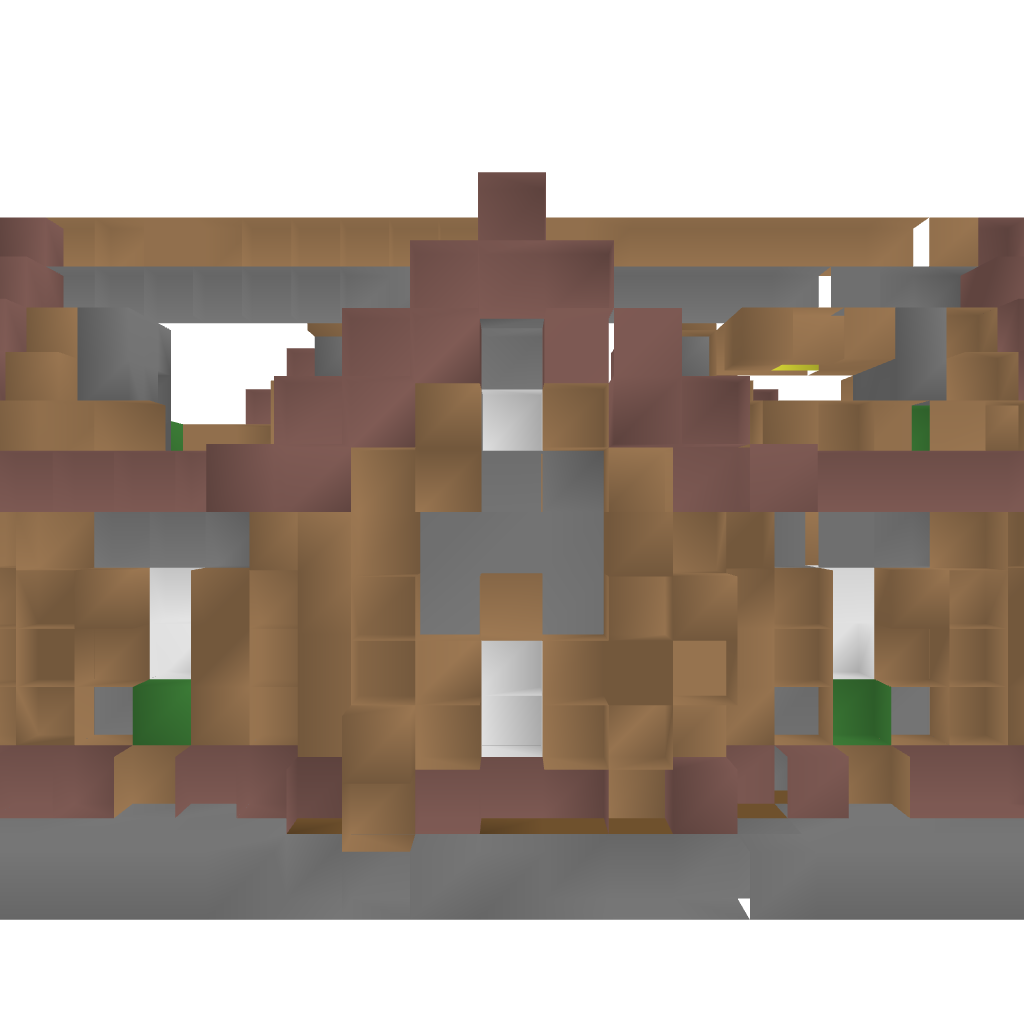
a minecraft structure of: Small Cozy House bad low quality